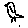
Label: bird